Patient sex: F
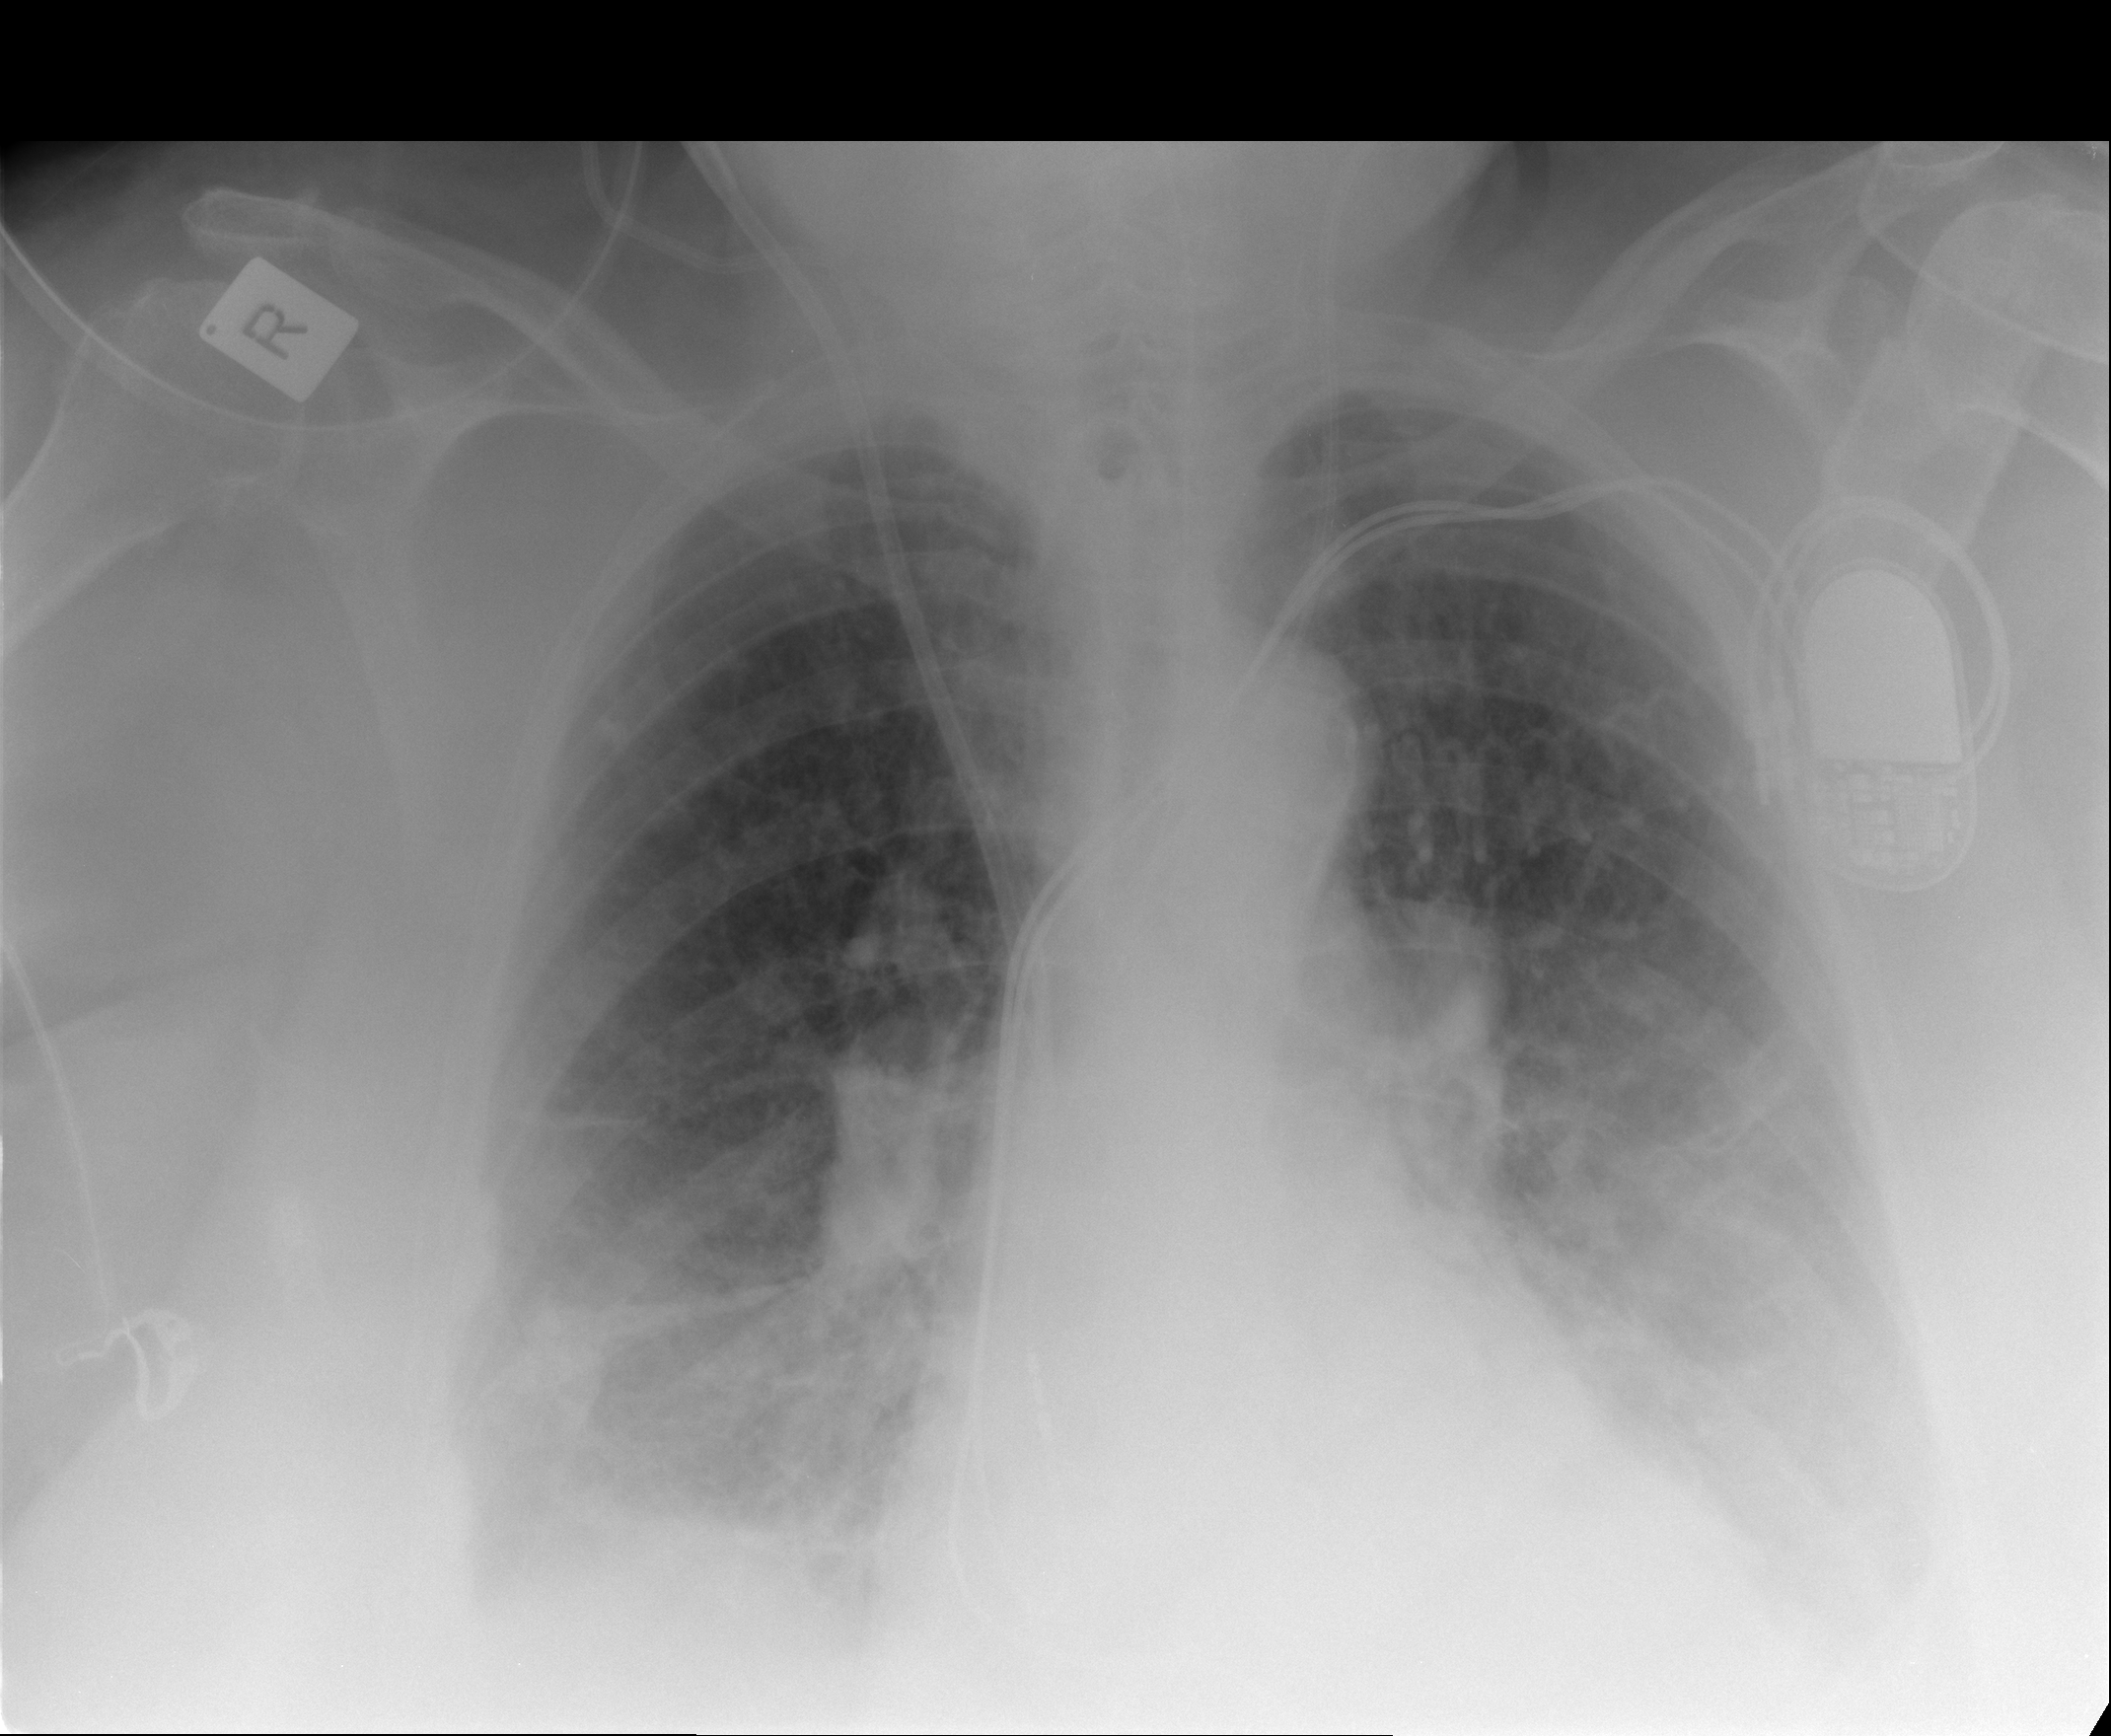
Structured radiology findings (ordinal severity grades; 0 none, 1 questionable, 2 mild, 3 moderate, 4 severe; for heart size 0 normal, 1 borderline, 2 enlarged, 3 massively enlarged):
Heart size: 2
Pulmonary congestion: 3
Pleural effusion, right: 2
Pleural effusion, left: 2
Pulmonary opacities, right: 0
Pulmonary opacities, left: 0
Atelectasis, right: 2
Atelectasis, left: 2